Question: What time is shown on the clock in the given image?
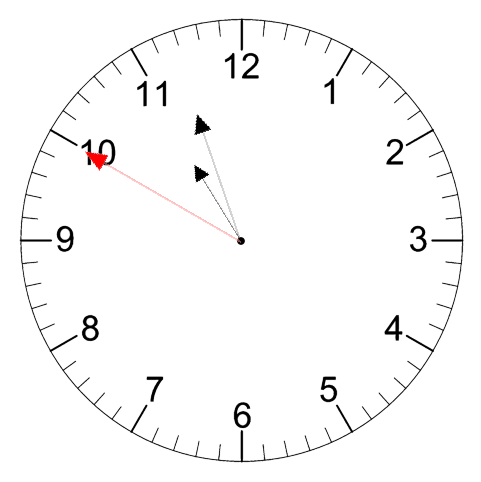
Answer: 10:56:50